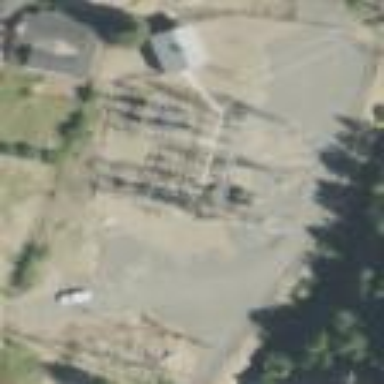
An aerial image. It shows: Outdoor distribution level power substation surrounded by fence.